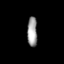
Tissue: lung
Cell type: Myeloid cells
Senescence score: 0.5438
Nuclear area (px): 295
Mean DAPI intensity: 154.603